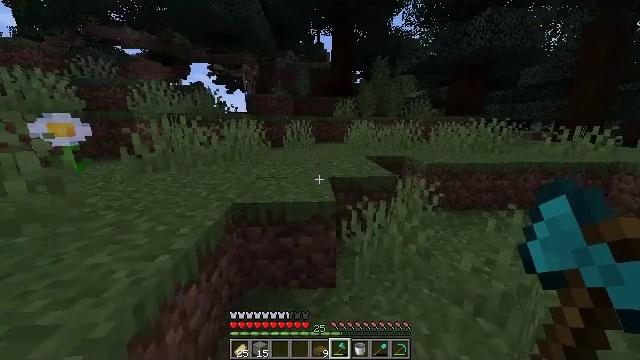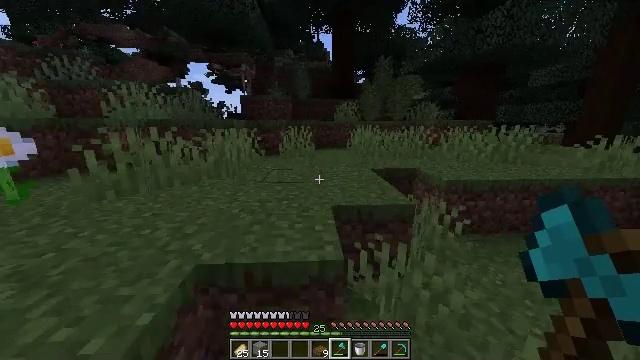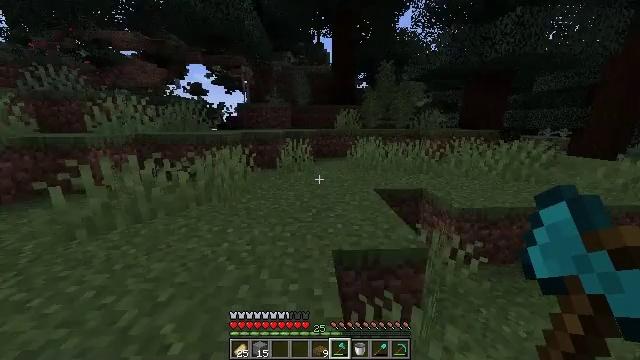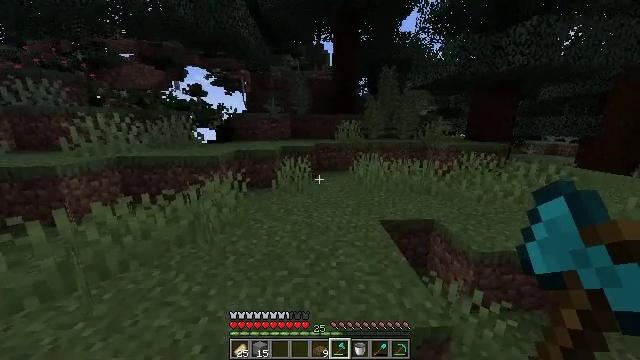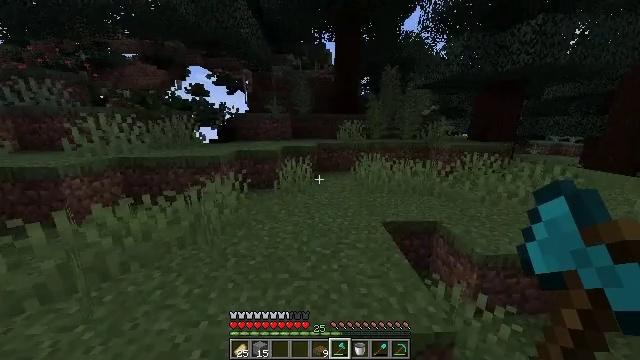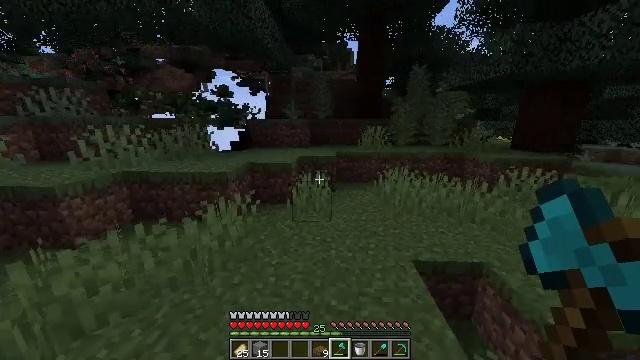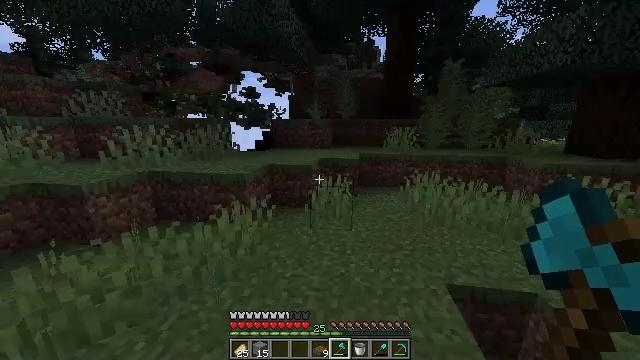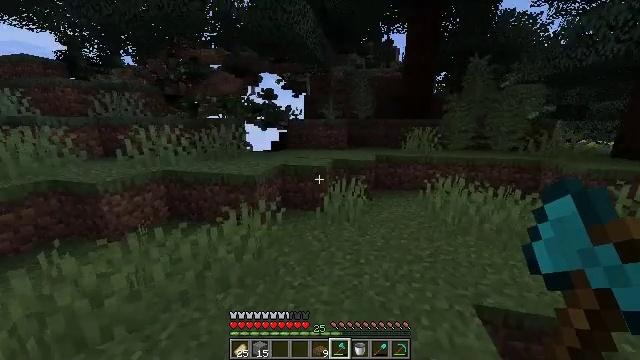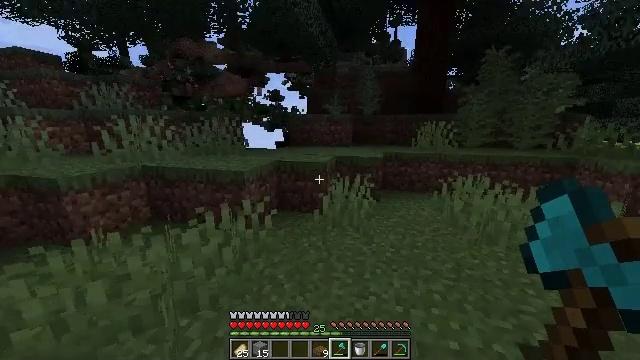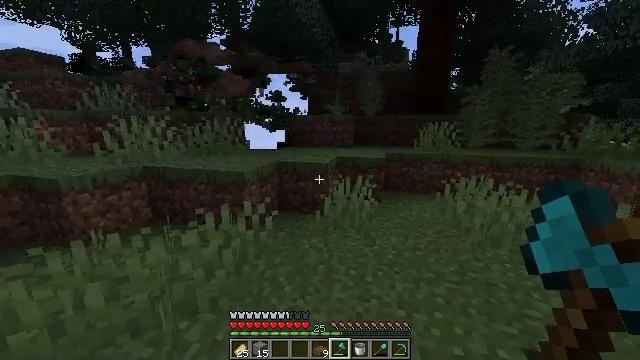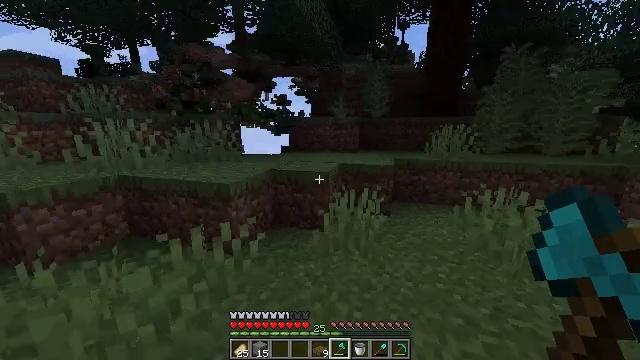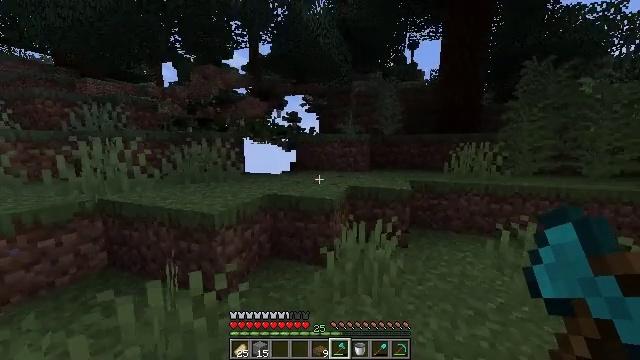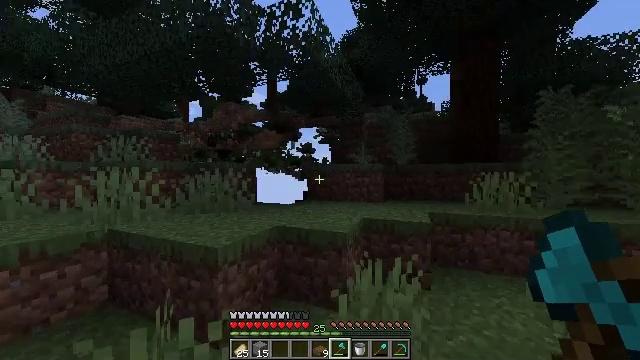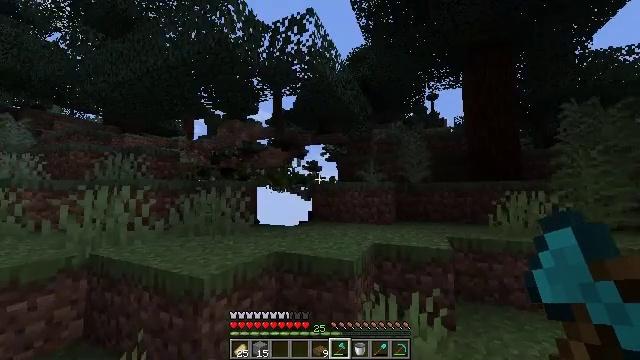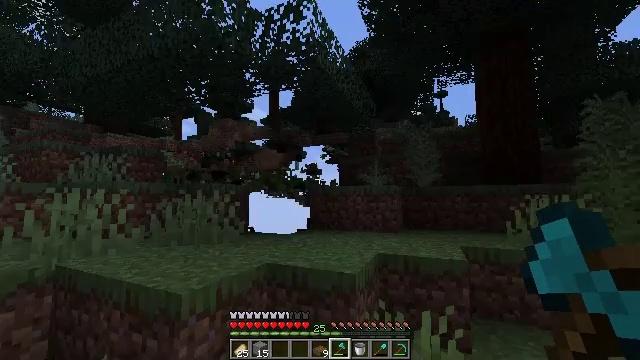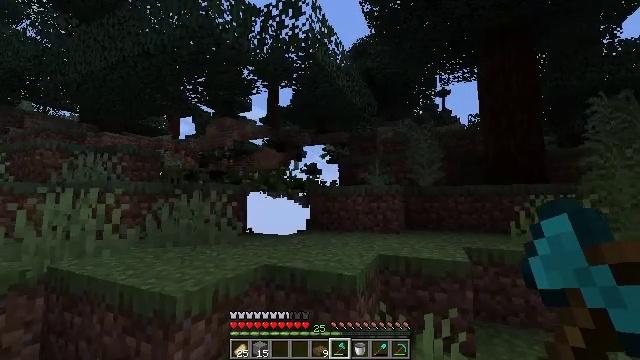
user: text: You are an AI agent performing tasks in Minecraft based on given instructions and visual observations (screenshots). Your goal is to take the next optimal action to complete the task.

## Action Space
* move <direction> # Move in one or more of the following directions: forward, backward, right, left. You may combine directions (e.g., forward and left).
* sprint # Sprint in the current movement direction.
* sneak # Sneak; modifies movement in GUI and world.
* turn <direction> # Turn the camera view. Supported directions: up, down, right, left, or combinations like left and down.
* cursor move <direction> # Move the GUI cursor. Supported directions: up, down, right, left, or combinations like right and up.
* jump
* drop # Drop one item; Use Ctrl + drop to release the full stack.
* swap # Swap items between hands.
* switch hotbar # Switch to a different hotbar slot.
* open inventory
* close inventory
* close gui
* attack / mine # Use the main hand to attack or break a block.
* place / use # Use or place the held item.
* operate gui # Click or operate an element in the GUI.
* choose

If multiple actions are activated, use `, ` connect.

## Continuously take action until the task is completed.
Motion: motion action
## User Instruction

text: Hunt a cow.
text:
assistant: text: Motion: move forward, sprint, jump
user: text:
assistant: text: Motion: move forward, sprint, jump
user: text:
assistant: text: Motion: move forward, sprint, jump
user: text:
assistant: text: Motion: move forward, sprint, jump
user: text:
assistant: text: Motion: move forward, sprint, turn left, jump
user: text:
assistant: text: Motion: move forward, turn left, jump
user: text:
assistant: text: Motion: move forward, turn left, jump
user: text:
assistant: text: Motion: move forward, turn left, jump
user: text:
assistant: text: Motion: move forward
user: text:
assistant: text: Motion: move forward, turn left and up
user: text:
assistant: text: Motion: move forward, turn left and up
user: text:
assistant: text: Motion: turn left and up
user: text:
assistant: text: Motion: turn left and up
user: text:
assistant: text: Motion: no_op
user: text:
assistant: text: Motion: no_op
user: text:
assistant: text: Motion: no_op
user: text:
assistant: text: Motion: no_op
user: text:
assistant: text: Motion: no_op
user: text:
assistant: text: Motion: no_op
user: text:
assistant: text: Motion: no_op
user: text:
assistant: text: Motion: no_op
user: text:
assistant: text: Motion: no_op
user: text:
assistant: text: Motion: no_op
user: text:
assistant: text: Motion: no_op
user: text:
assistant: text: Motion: no_op
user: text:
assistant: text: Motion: no_op
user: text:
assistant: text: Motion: no_op
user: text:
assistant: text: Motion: no_op
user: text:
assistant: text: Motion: no_op
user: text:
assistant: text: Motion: no_op